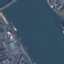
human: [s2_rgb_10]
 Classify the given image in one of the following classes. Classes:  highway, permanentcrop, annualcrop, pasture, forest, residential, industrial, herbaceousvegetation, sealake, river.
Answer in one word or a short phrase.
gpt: River